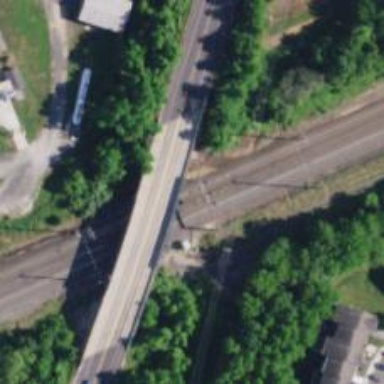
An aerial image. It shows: Railway track with contact lines for electrification.